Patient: sex M, age 53
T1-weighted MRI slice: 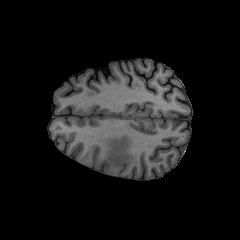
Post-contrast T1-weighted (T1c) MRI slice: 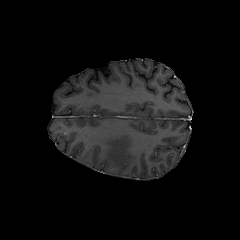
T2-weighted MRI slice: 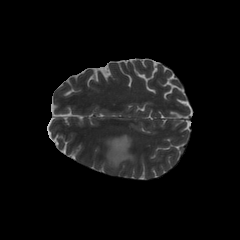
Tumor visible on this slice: yes
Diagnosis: Astrocytoma, IDH-mutant
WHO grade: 4